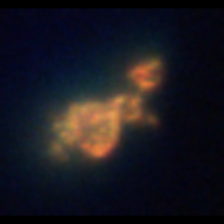
Taxon: Unknown_detritus
Group: Unknown